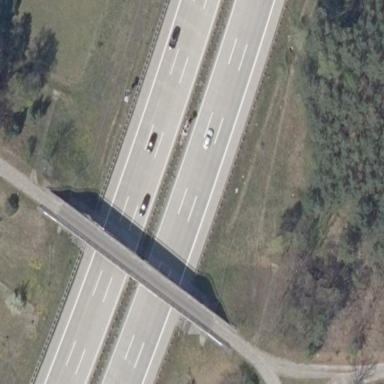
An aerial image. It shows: Beam bridge made by humans.